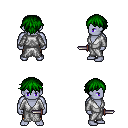
a pixel art fantasy rpg character, male body template, dark elf, purple skin, white robe, gold greaves, green short bangs hairstyle, dagger, four views (front, back, left, right), 2x2 character sprite sheet, small pixel art, hard edges, no anti-aliasing